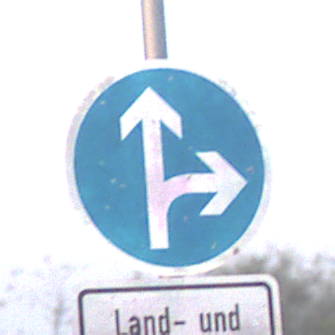
Verkehrszeichen: VorgeschriebeneFahrtrichtungGeradeausOderRechts
Zusatzzeichen unten: BesondereFahrzeugeUndTransportgueter8
Umgebung: Outdoor, Nature
Tageszeit: SunriseSunset
Wetter: Clear
Licht: Natural
Jahreszeit: NotSpecified
Kontrast: LowContrast